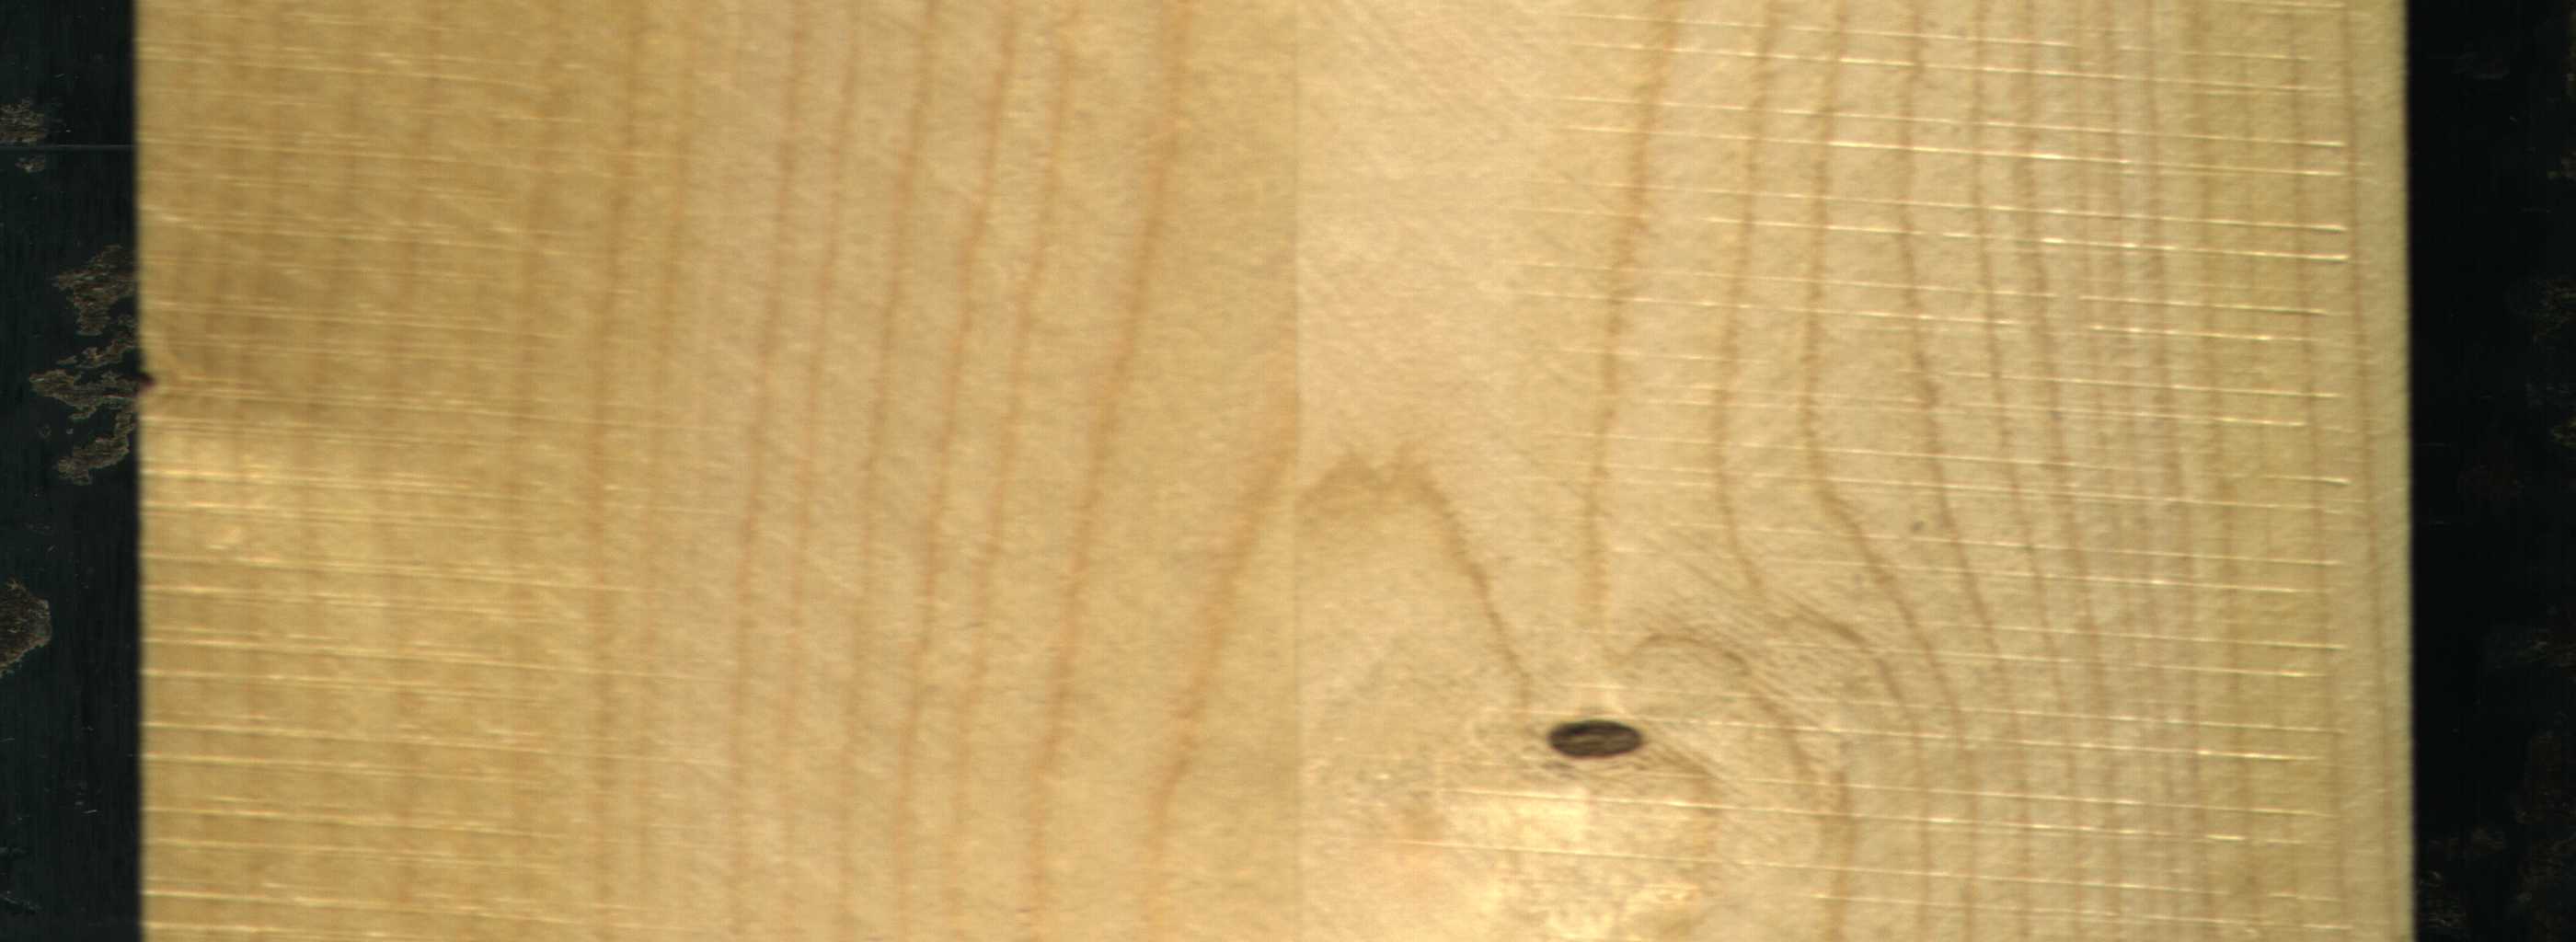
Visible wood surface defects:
Dead_Knot